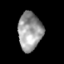
Tissue: skin
Cell type: Epithelial cells
Senescence score: 0.2772
Nuclear area (px): 892
Mean DAPI intensity: 155.76